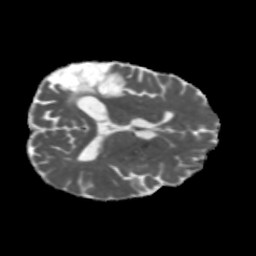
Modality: MD
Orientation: axial
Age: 47
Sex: male
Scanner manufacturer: siemens
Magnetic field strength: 3 T
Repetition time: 5.47 s
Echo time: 0.0854 s